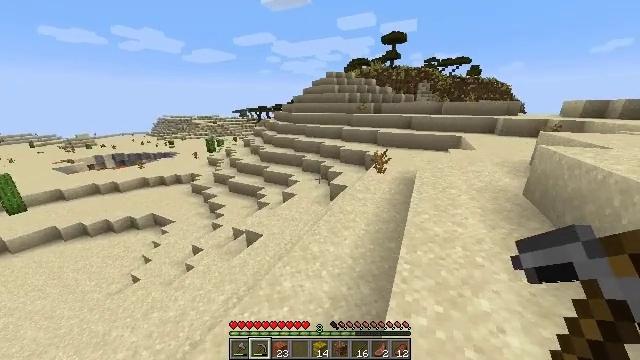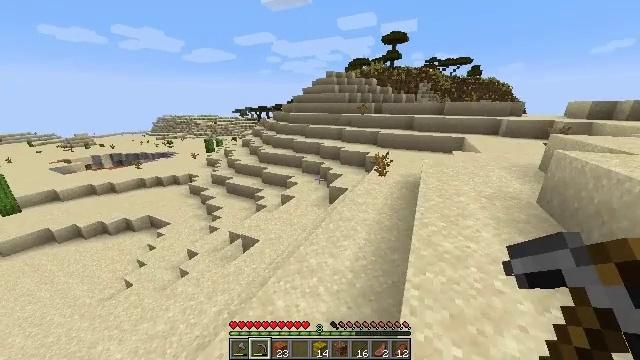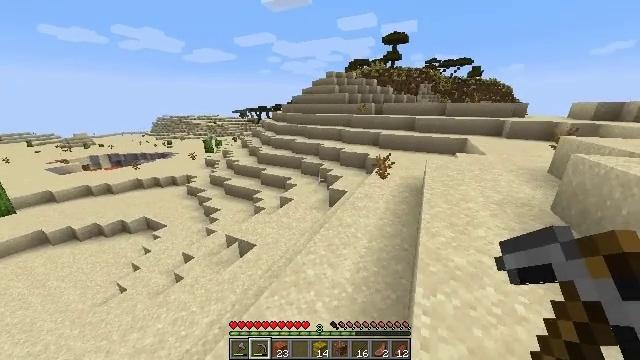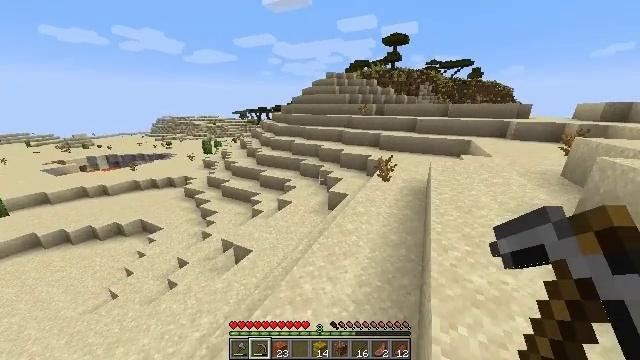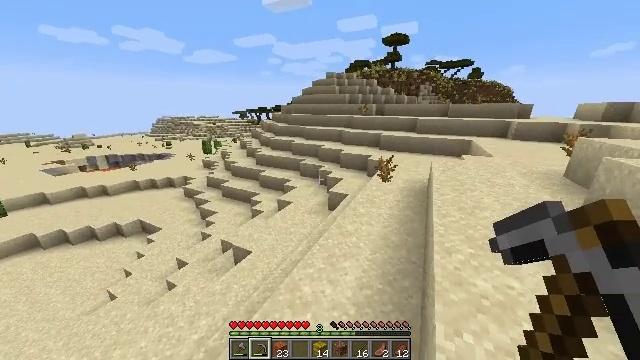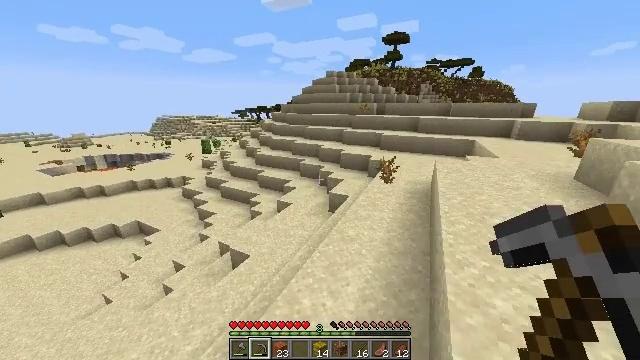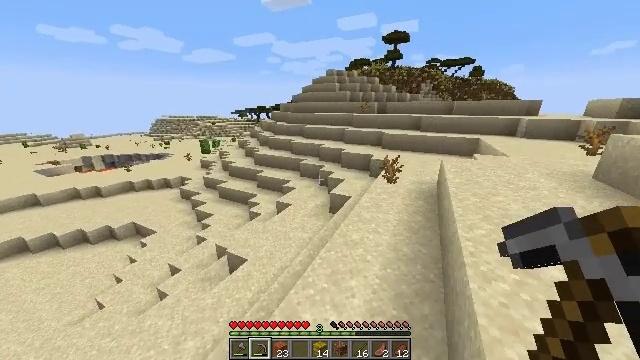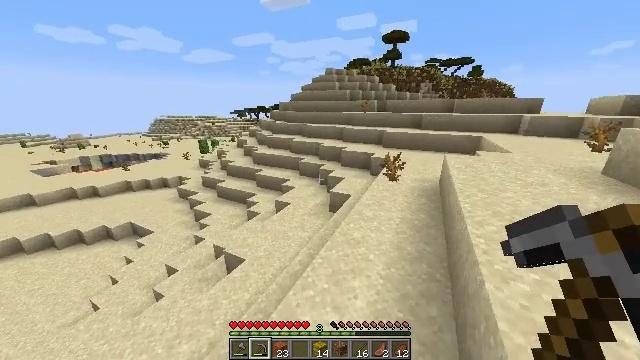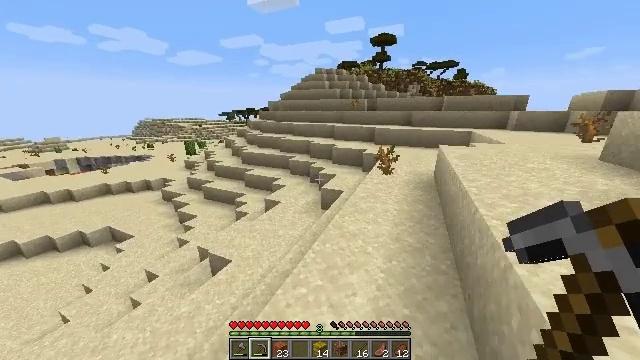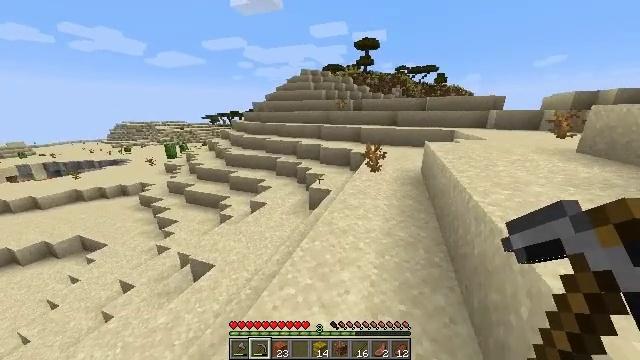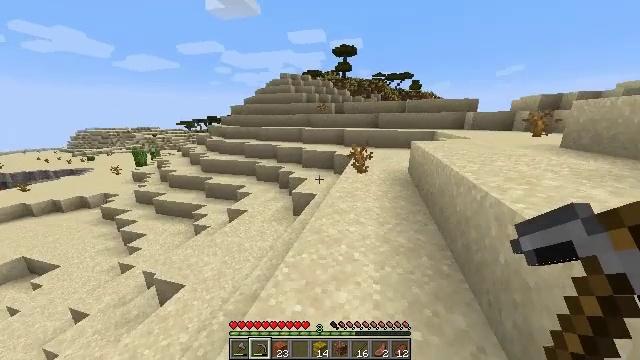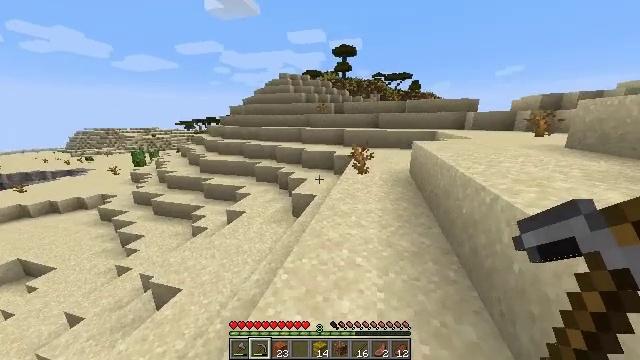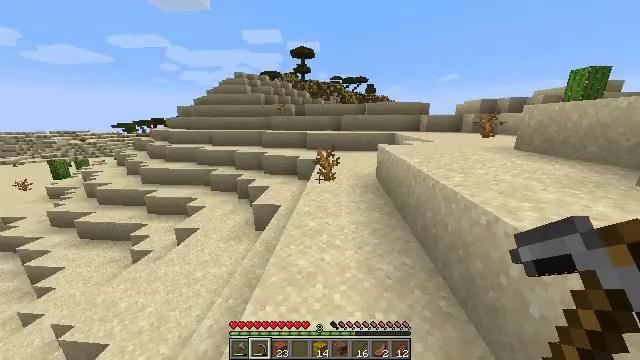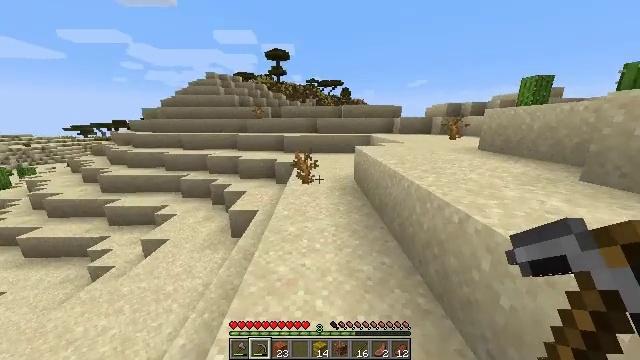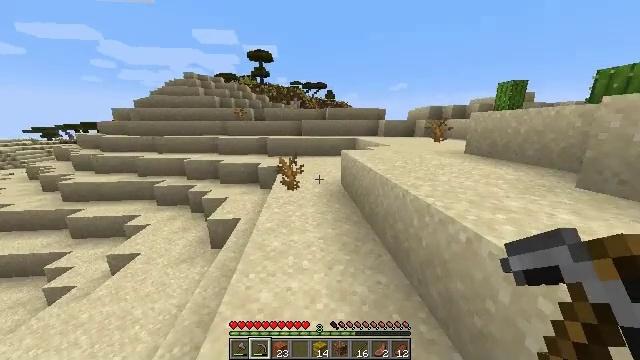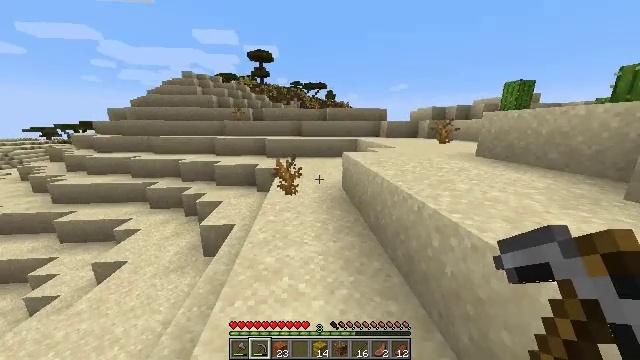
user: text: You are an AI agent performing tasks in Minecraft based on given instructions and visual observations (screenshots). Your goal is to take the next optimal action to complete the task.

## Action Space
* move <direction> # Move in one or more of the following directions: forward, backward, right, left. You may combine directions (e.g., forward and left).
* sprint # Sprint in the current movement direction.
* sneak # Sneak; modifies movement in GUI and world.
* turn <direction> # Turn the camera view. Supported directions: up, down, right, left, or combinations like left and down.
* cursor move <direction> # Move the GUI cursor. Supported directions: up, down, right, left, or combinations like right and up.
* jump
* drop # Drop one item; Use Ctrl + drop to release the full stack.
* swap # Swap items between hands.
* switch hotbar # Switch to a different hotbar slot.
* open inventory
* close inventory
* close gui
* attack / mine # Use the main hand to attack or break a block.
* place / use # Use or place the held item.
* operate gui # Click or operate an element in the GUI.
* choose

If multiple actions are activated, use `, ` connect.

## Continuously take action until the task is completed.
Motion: motion action
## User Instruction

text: Break the dead bush for sticks.
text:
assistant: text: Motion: move forward, sprint
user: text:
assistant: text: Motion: move forward, sprint
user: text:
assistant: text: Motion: move forward, sprint
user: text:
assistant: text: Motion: move forward, sprint
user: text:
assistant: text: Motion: move forward, sprint
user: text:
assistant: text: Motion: move forward, sprint
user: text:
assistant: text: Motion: move forward, sprint
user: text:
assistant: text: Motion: move forward, sprint, turn right
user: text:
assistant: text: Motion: move forward, sprint, turn right
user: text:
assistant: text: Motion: move forward, sprint, turn right and up
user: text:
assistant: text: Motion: move forward, sprint
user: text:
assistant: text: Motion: move forward, sprint, turn right
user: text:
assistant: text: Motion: move forward, sprint, turn right
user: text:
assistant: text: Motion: move forward, sprint, turn right
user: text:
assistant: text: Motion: move forward, sprint
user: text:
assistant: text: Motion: move forward, sprint
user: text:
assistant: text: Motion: move forward, sprint, turn down
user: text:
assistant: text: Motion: move forward, sprint, turn left and down
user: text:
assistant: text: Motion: move forward, sprint, turn left and down
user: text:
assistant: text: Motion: move forward, sprint
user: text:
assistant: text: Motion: move forward, sprint
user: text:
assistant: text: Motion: move forward, sprint
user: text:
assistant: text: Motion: move forward, sprint
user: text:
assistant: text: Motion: move forward, sprint, turn left and down
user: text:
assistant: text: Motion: move forward, sprint
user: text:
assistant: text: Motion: move forward, sprint
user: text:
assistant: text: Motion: move forward, sprint, attack / mine
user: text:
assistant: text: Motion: move forward, sprint, attack / mine
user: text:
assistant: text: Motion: move forward, sprint, attack / mine
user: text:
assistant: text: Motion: move forward, sprint